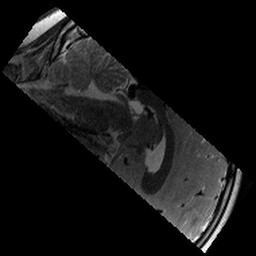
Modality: T2w
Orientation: sagittal
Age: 10
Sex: male
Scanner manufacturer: siemens
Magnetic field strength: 3 T
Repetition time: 9.23 s
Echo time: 0.067 s